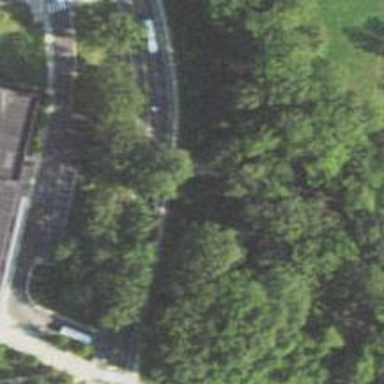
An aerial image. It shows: Footway bridge.